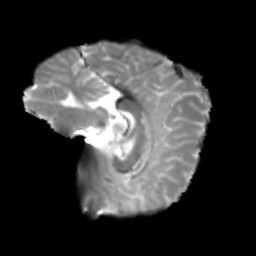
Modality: T2w
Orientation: sagittal
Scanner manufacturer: siemens
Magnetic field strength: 3 T
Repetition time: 4 s
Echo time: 0.0594 s